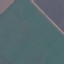
Land use / land cover class: AnnualCrop